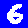
Digit: 6